Question: I am using the following input:
'''
<input type="date" class="frequency required" id="until_date" name="until_date">
'''
and I have noticed the following issue with the browsers default date picker in Chrome.
.

The issue seen in the image is the black bar along the bottom of the date picker and the rest of the contents shifted upwards.
This happens when switching to a month with 31 days using the arrow buttons in the top right of the date picker.
Every time a there is a month with 31 days another bar gets added to the bottom. After 2 black bars the date picker arrows get hidden and are no longer clickable.
Any ideas on what is causing this problem and how this can be fixed?
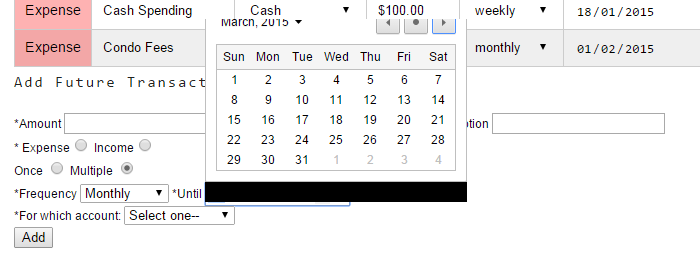
Answer: You can read up on details of the issue here: <URL>
The issue comes up when the Chrome date picker is forced to open upwards instead of downwards due to the calendar control being near the bottom of the viewport or screen. If you can scroll up so the control has room to open downwards the issue will resolve itself temporarily.
There is little we Chrome users can do to actually solve the issue other than wait. I'm running 40.0.2214.111 and the issue is still present. The good news is Chrome Canary has this issue resolved so it's just a waiting game on the fix to make its way through the codebase and hopefully will be included before the main branch makes it to version 42.0.2300.2 (the current Canary version).